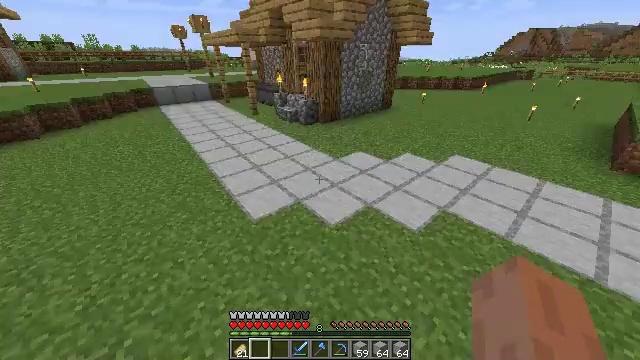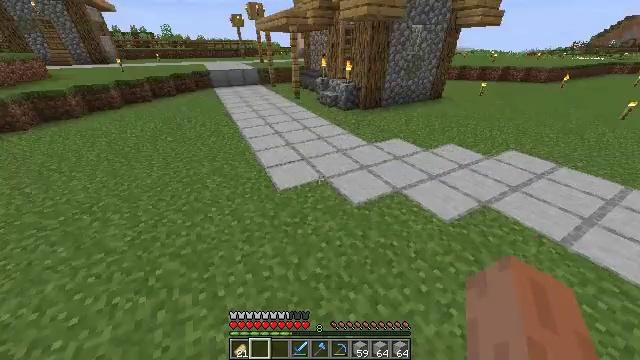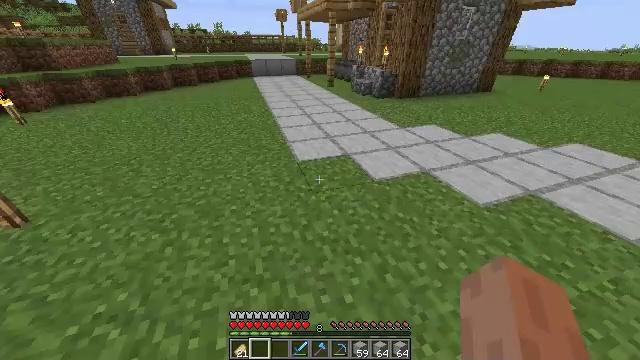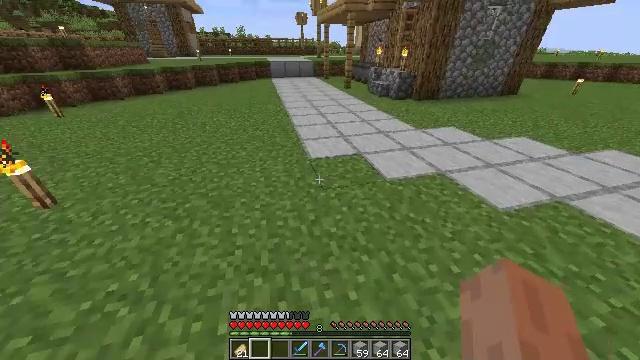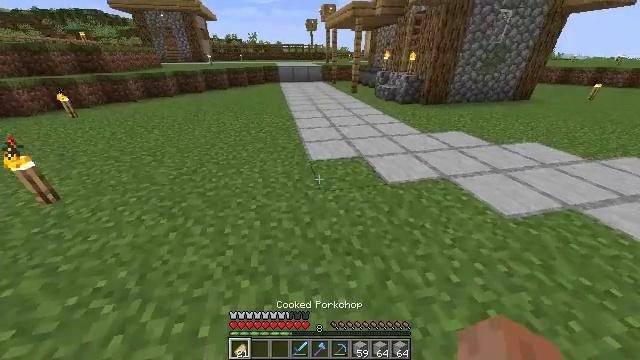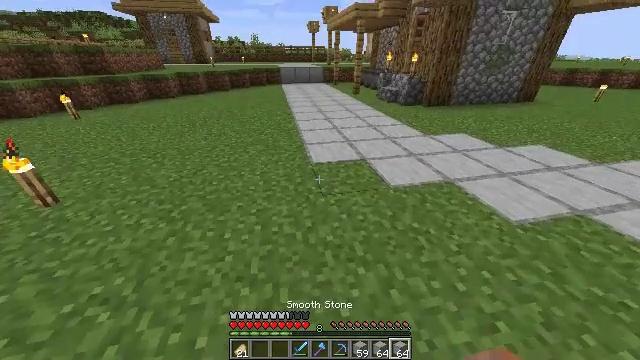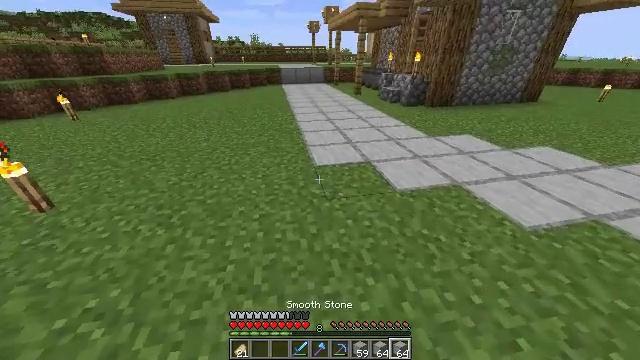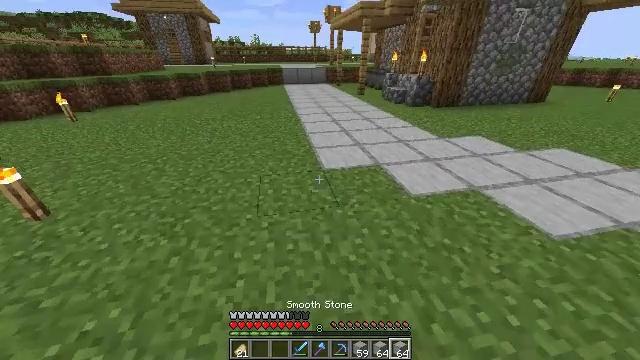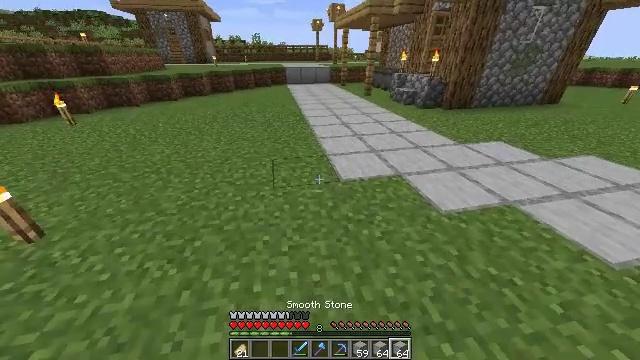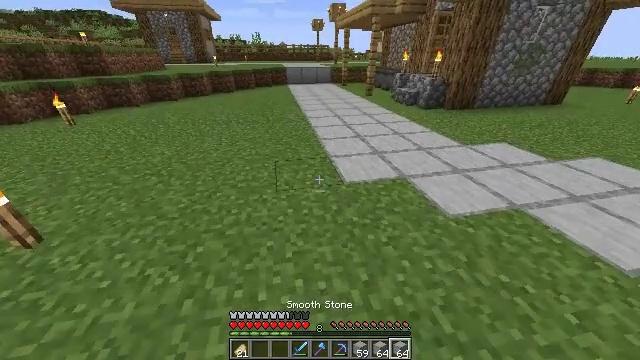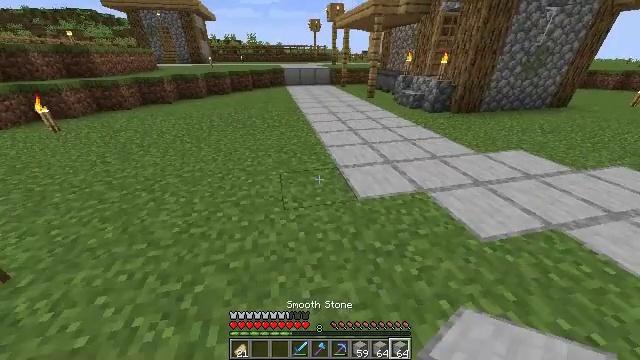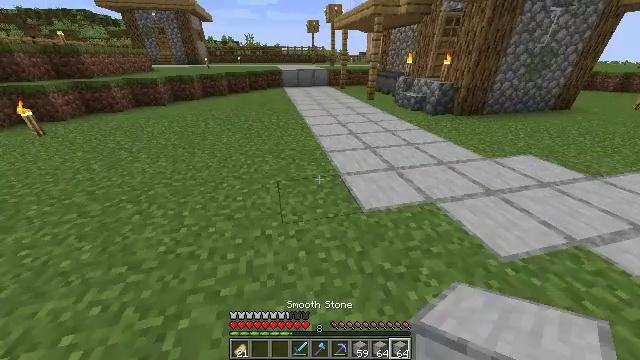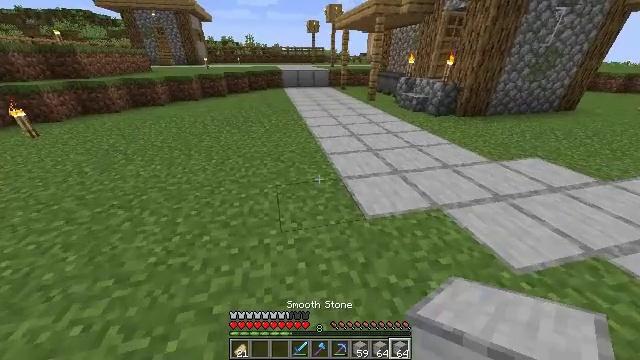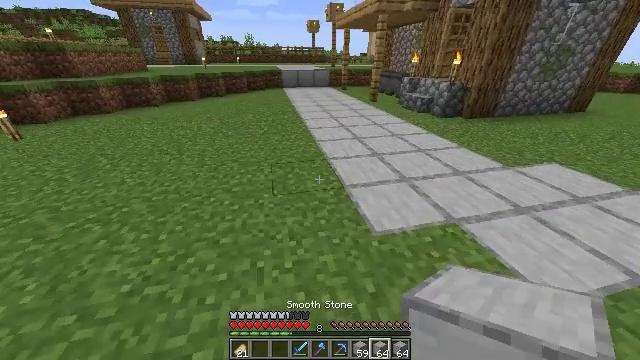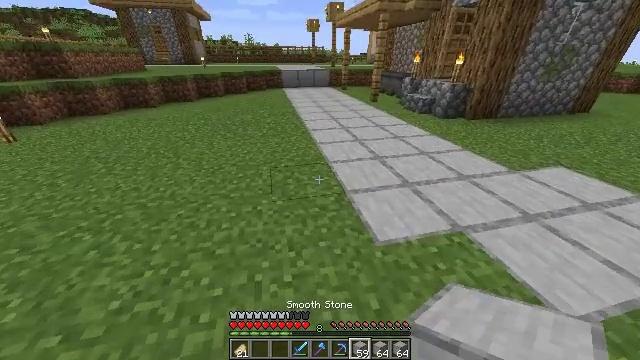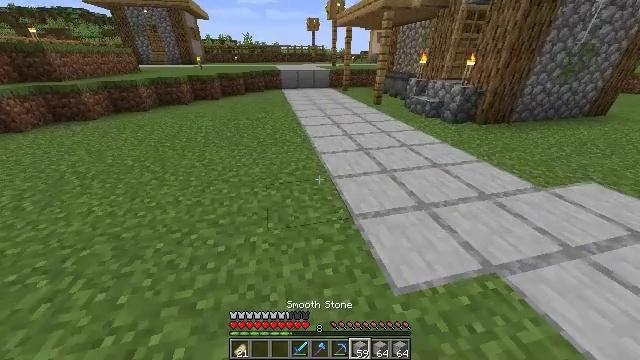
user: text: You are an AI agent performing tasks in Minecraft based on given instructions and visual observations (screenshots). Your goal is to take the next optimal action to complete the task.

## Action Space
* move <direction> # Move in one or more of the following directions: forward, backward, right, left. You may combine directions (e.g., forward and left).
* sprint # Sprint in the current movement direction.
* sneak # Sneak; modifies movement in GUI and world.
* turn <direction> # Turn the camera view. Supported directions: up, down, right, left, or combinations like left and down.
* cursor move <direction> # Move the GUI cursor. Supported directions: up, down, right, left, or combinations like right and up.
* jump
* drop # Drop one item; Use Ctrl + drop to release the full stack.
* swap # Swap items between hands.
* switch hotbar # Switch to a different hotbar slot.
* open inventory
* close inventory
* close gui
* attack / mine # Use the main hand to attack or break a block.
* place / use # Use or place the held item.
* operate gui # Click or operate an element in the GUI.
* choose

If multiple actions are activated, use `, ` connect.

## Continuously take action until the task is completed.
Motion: motion action
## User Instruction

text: Break the cauldron to collect it.
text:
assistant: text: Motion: move forward, turn left and down
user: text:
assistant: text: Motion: move forward, turn left
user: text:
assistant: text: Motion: move forward, turn left
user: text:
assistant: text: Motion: move forward, turn left and up
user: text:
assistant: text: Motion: move forward and move left
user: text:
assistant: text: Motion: move forward and move left
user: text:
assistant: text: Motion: move forward and move left
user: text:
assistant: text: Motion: move forward and move left
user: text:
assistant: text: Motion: move forward and move left
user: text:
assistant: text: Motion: move forward, turn right
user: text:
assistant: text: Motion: move forward
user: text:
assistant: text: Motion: move forward
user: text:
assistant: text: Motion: move forward
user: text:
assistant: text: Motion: move forward
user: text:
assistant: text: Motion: move forward, sprint
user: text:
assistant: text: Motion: move forward, sprint
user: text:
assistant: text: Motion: move forward, sprint
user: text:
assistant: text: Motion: move forward, sprint, turn right
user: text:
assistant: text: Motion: move forward, turn right
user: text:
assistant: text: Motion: move forward, turn right
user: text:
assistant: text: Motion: move forward, turn right
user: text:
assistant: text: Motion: move forward, turn right
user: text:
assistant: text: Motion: move forward
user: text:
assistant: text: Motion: move forward, sprint
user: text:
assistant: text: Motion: move forward, sprint
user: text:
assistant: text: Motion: move forward, sprint
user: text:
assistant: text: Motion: move forward, sprint
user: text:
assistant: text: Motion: move forward
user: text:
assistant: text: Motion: move forward
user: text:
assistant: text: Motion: move forward